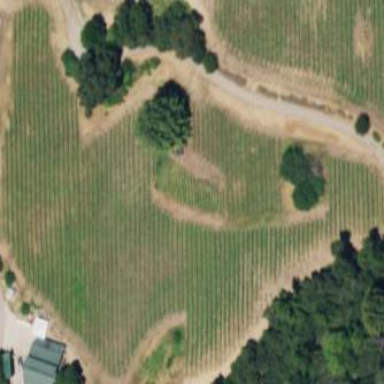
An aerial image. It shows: Vineyard growing grapes.